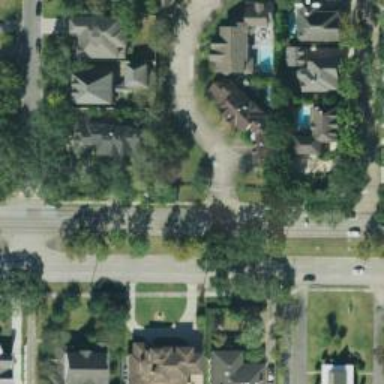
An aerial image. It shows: Stop road.